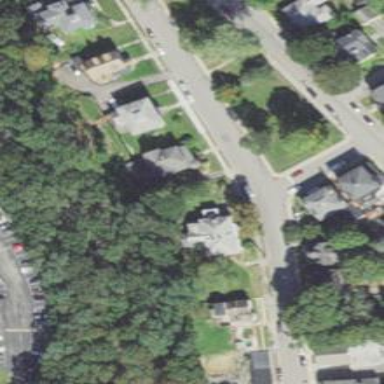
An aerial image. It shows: Residential driveway.